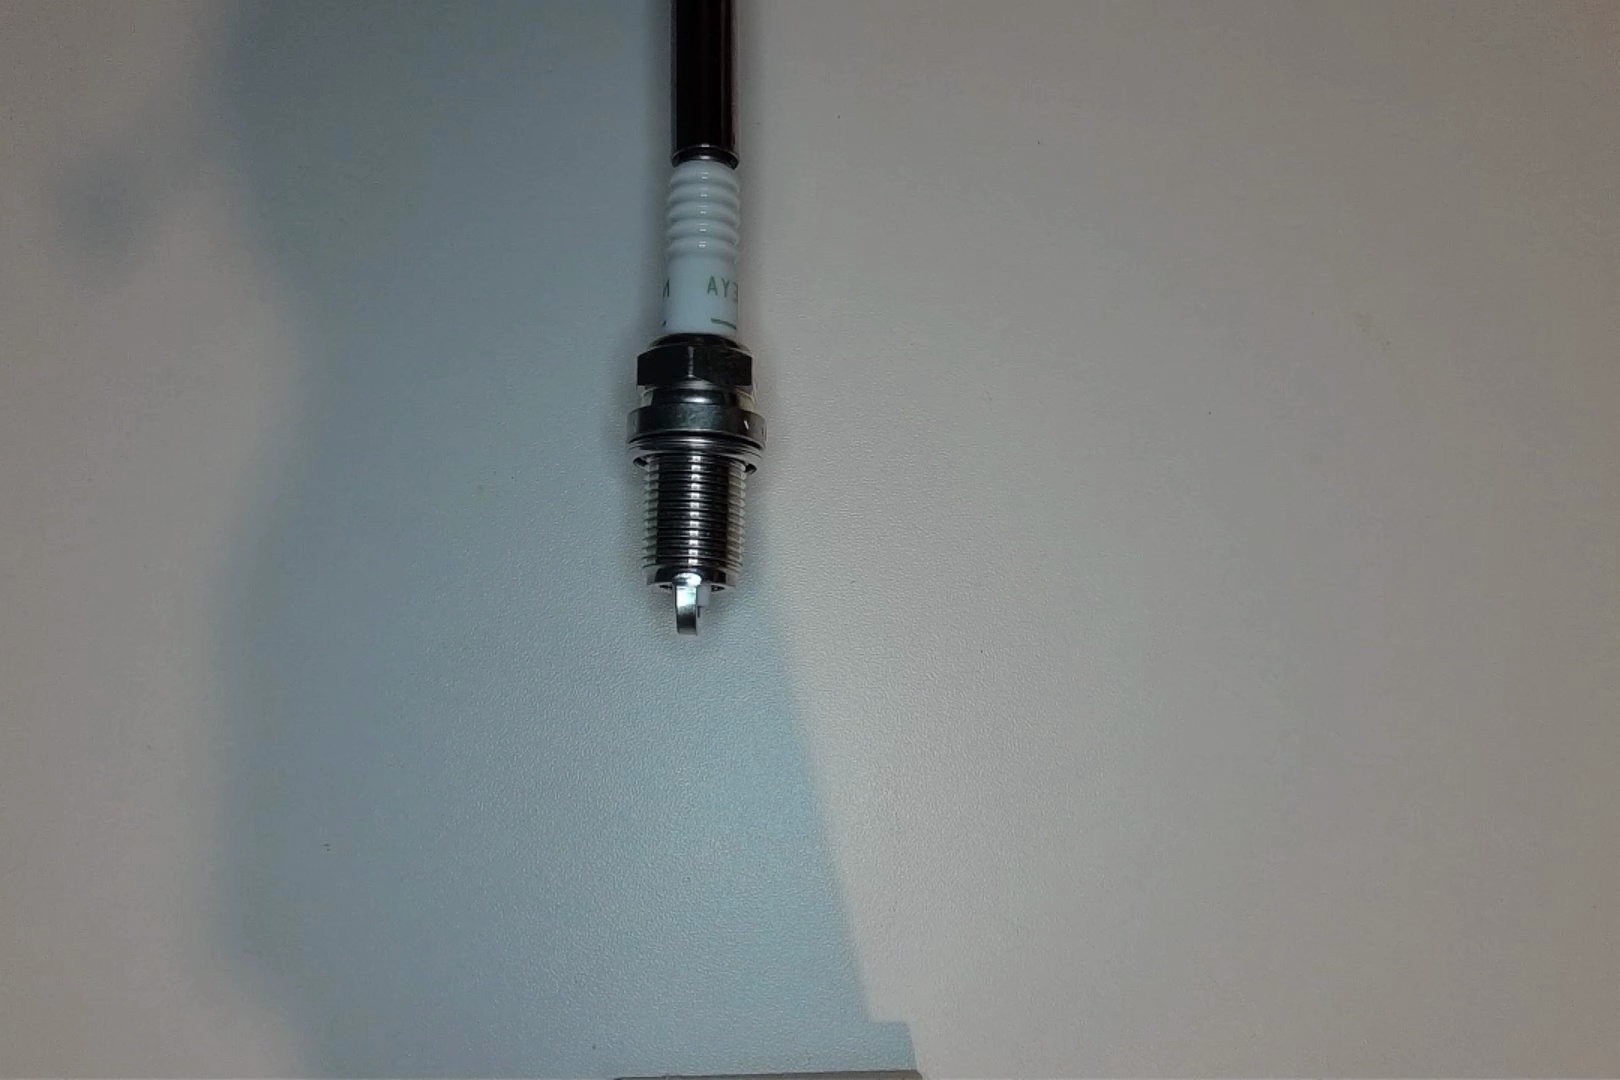
Label: no anomaly